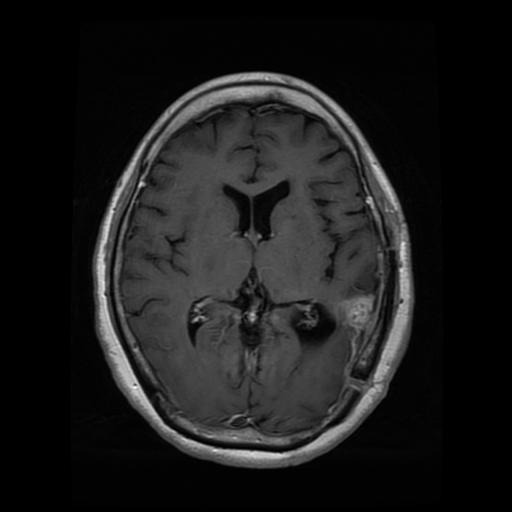
Label: glioma